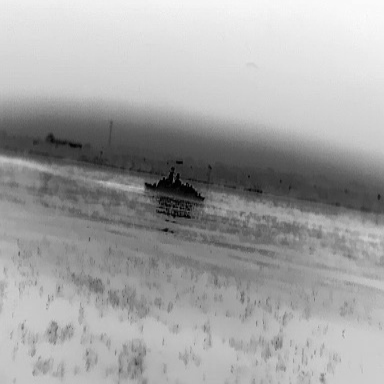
There is a warship in the infrared image.